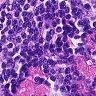
Metastatic tissue present: no